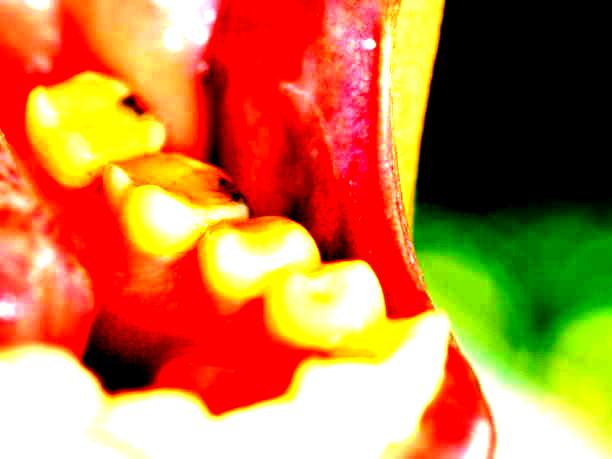
Condition: Calculus